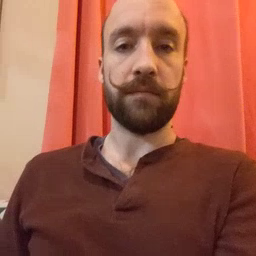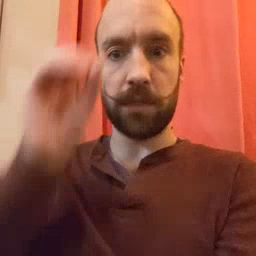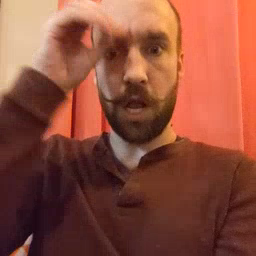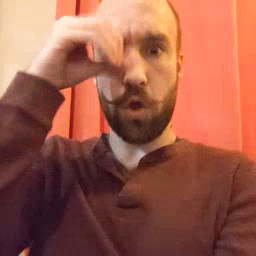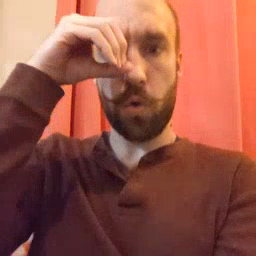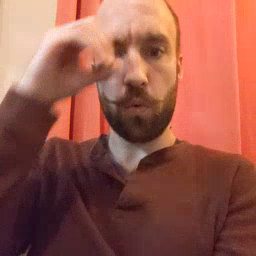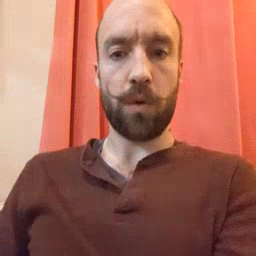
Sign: owl